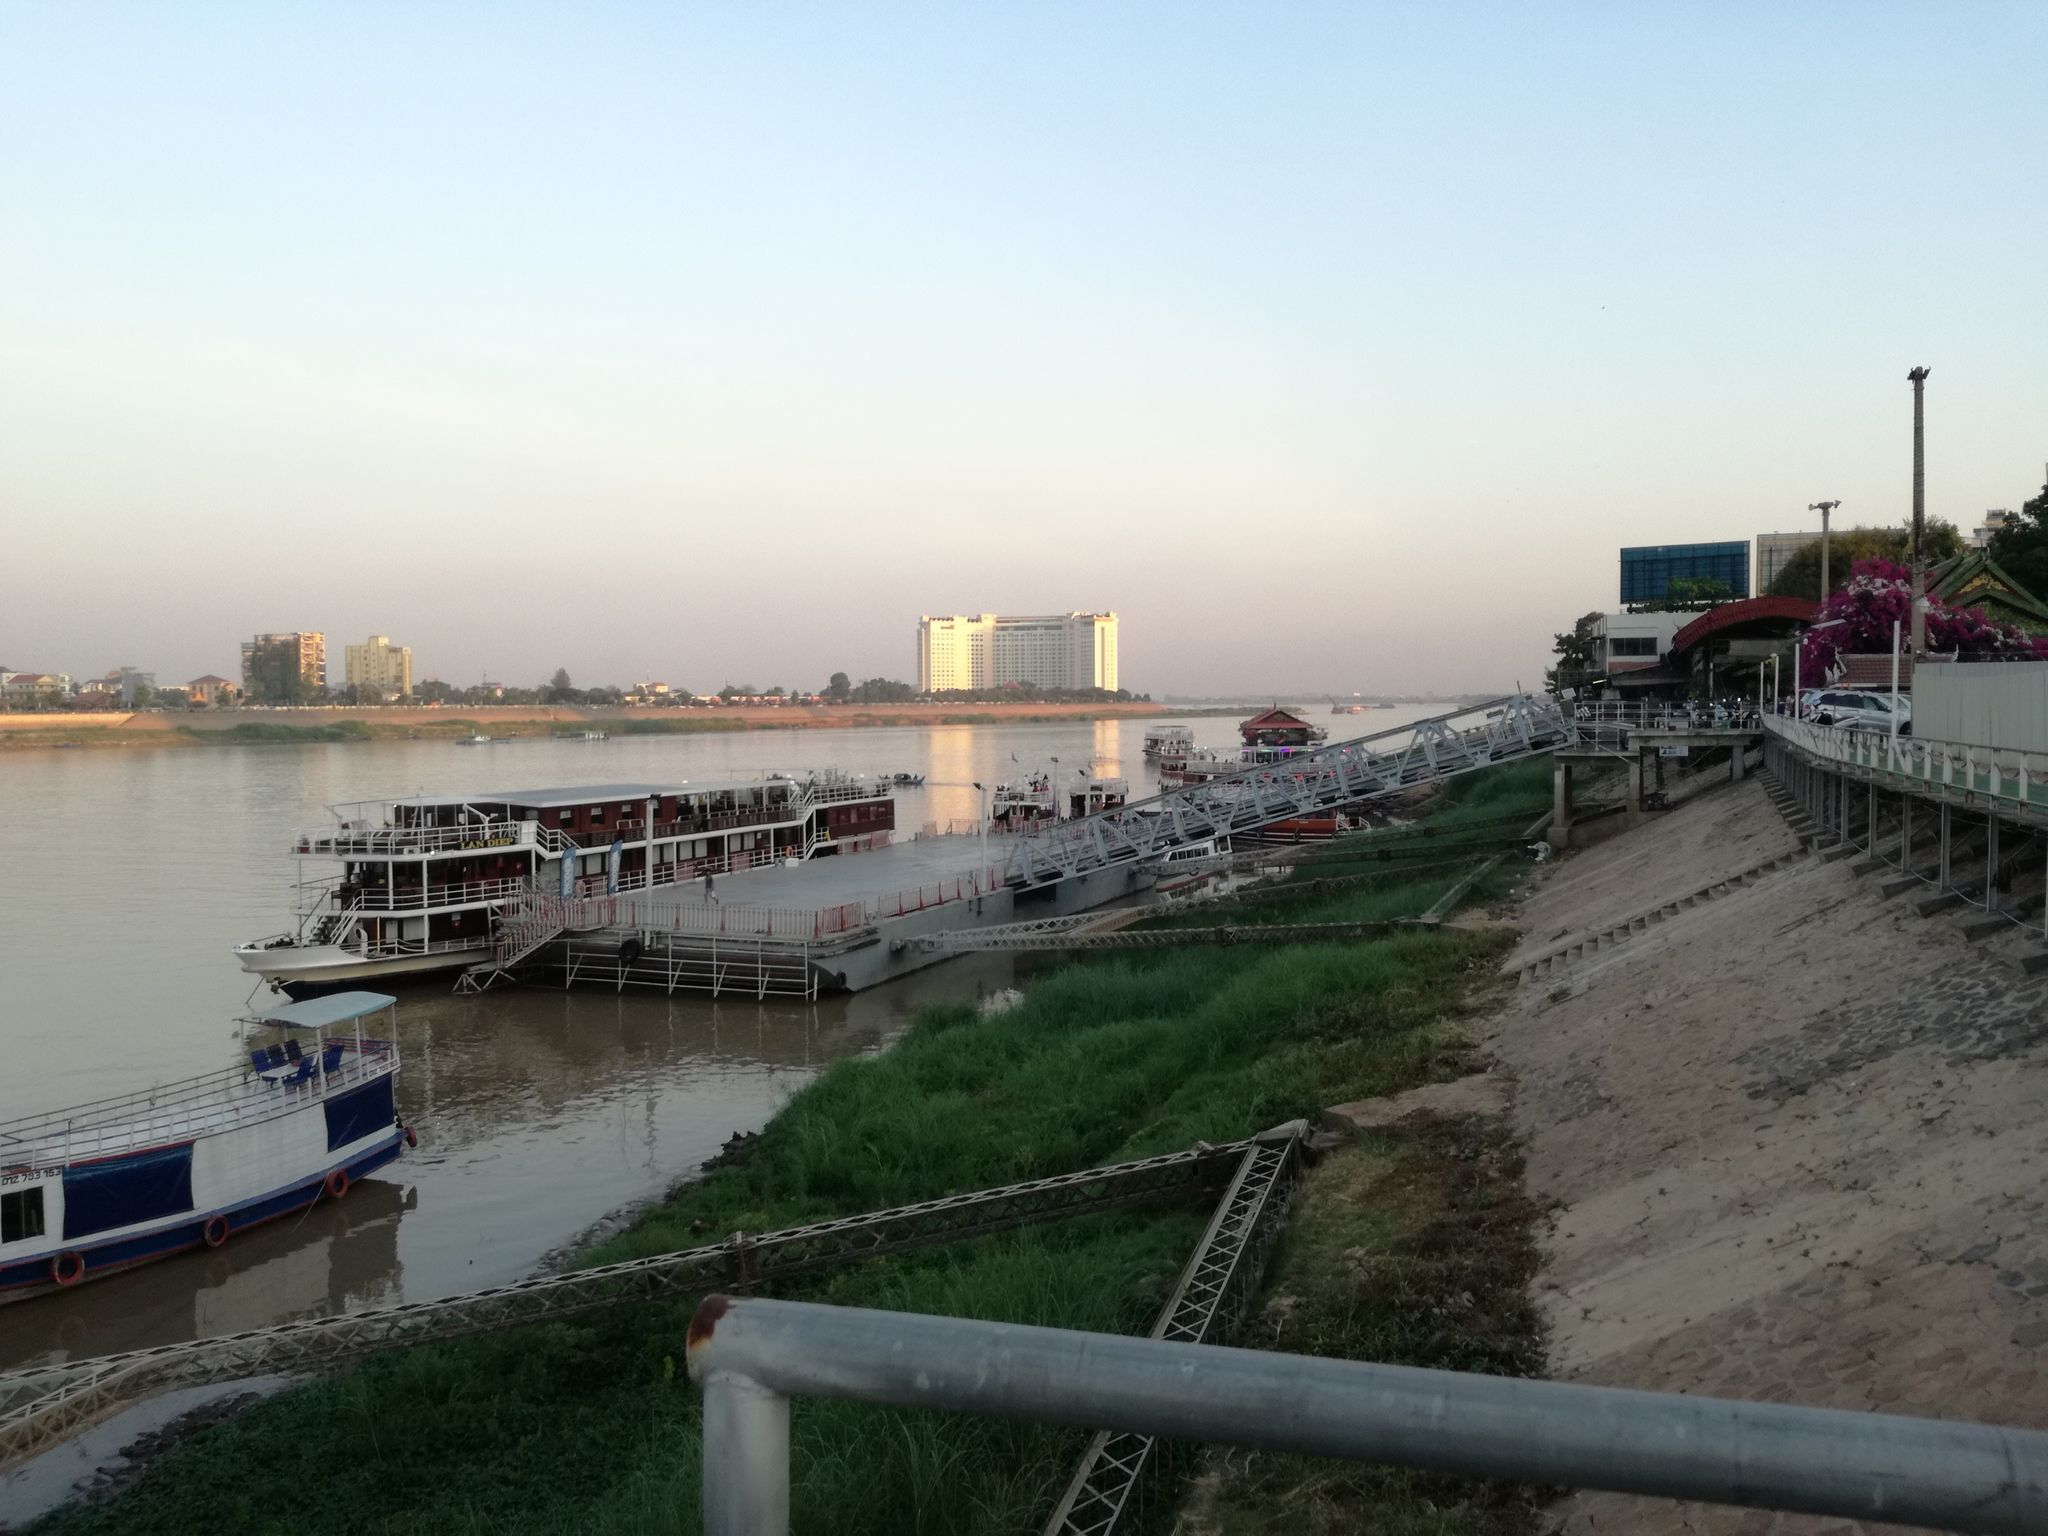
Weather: snowy
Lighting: day
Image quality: good
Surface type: walking surface
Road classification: service, steps
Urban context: urban centre
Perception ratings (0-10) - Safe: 1, Lively: 1.7, Beautiful: 2.51, Boring: 4.87, Depressing: 4.68, Wealthy: 3.19